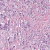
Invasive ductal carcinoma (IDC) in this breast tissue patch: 1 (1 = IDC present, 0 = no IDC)